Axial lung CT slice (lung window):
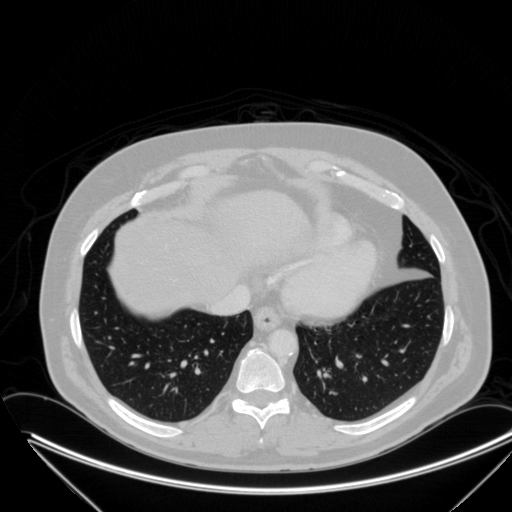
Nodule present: no